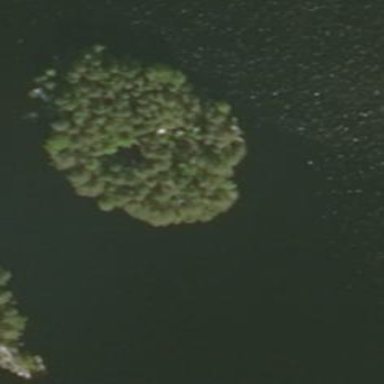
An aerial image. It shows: Image showing island.